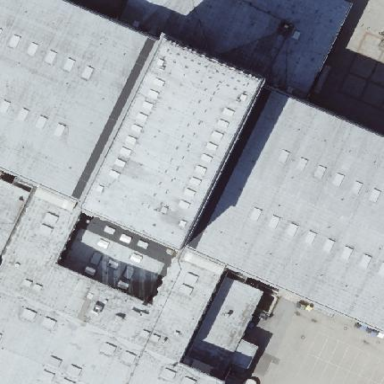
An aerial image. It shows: Exhibition hall with flat roof.